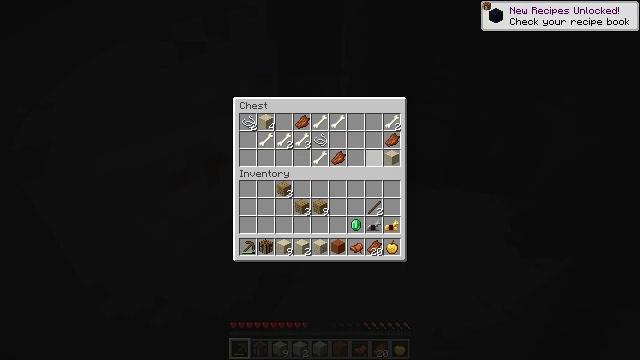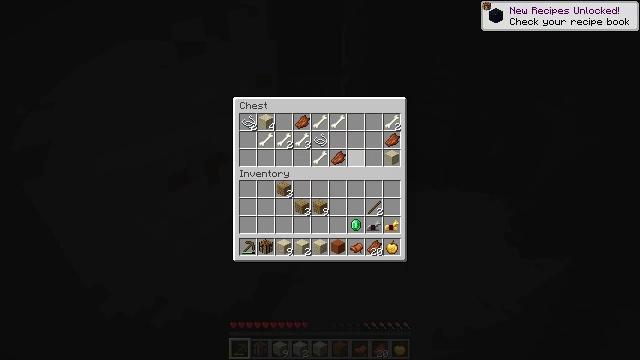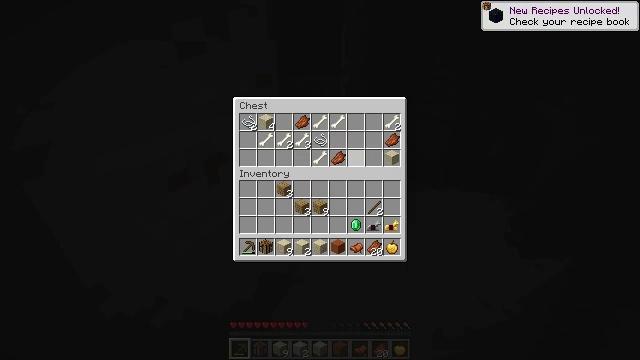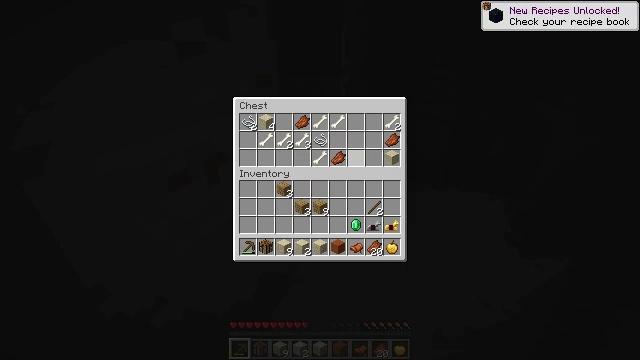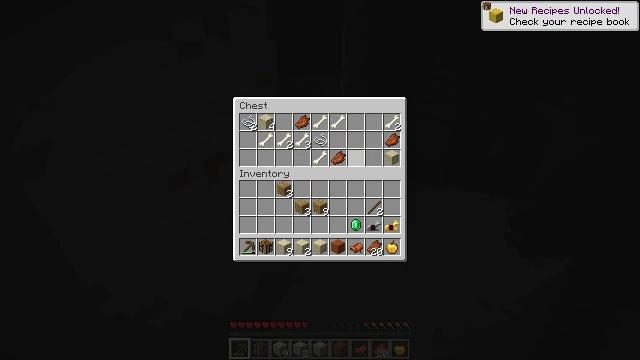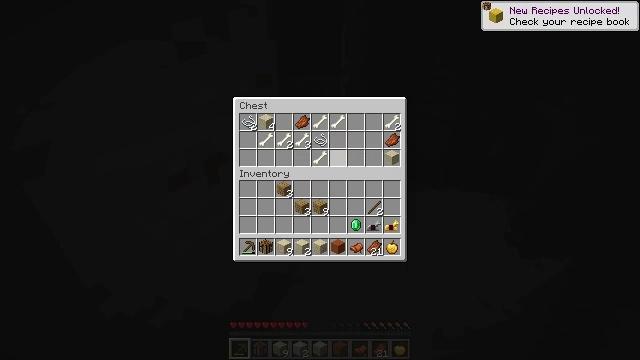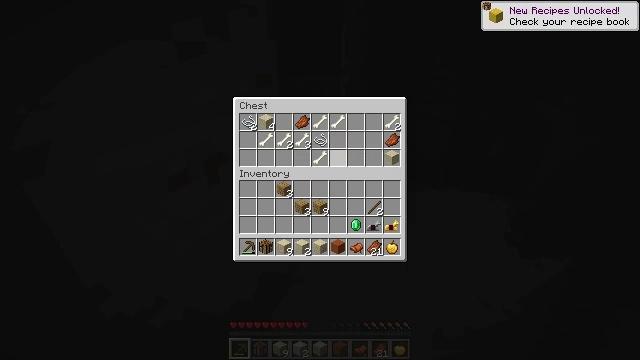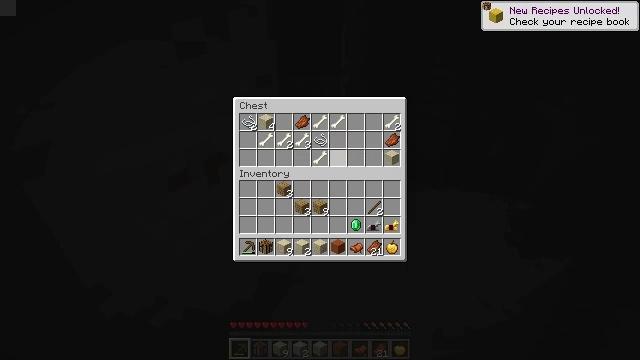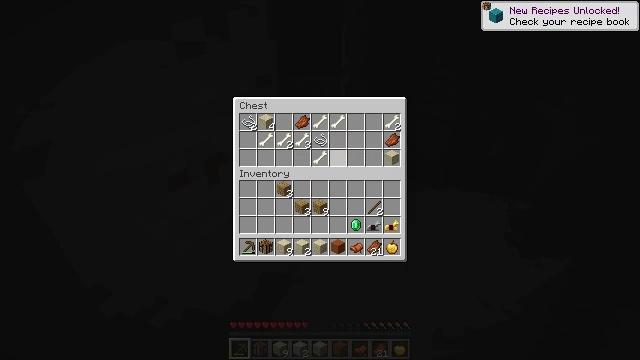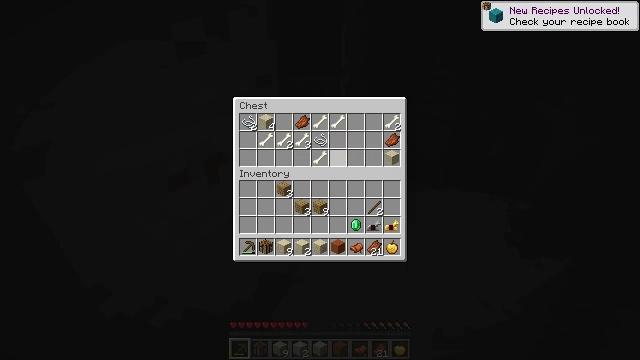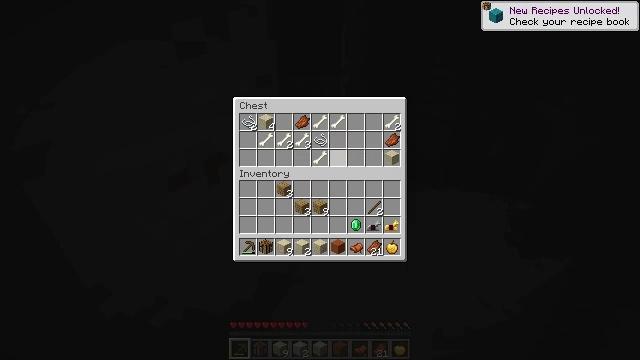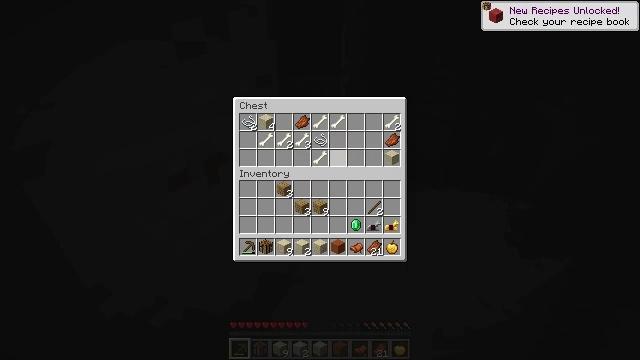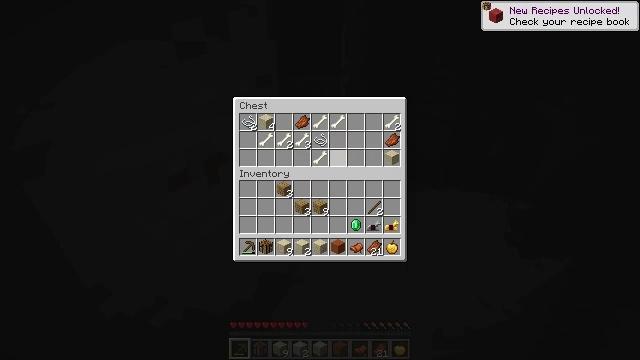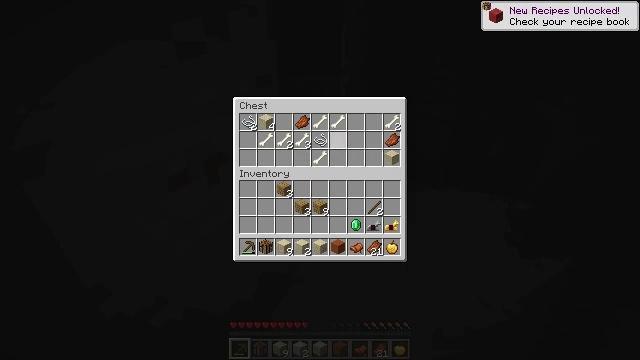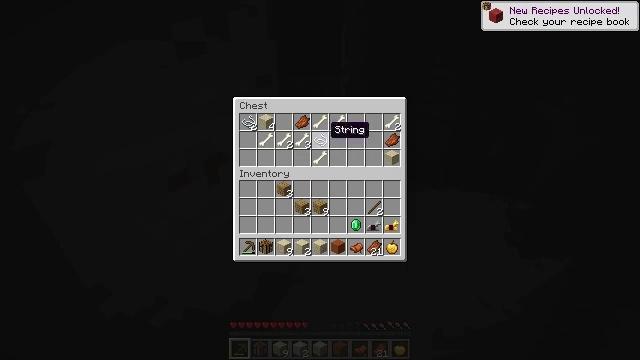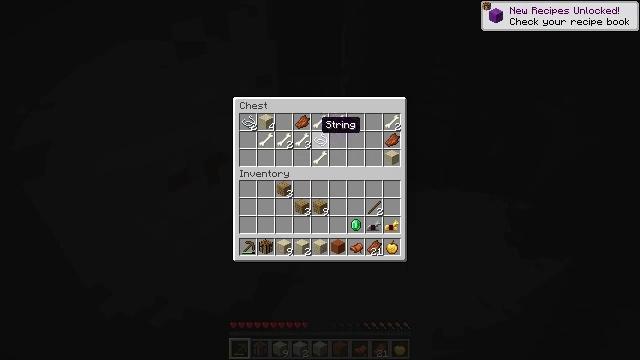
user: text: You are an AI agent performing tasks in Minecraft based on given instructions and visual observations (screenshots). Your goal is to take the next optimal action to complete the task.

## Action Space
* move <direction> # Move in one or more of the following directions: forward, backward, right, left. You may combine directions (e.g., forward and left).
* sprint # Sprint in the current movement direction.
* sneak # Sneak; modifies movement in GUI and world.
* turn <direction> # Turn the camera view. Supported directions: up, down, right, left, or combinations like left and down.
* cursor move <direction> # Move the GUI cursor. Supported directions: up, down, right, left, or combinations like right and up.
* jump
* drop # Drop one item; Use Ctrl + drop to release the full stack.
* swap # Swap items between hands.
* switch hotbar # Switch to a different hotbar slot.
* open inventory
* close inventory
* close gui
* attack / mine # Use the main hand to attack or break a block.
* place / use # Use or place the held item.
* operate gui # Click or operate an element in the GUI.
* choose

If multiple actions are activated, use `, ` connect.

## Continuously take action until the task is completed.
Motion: motion action
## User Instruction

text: Mine a chest to move it.
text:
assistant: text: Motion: sneak
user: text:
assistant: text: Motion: sneak, cursor move left
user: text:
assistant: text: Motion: sneak
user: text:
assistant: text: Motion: sneak
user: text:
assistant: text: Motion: sneak, operate gui
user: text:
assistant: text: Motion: sneak, operate gui
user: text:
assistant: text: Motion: sneak, operate gui
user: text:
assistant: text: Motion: sneak
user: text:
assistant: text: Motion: sneak
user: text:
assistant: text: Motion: sneak, operate gui
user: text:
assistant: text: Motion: sneak, operate gui
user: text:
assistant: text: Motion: sneak
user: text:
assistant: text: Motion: sneak
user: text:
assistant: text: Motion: sneak, cursor move up
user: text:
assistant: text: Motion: sneak, cursor move left and up
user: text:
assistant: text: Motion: sneak, cursor move left
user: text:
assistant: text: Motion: sneak
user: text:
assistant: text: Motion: sneak
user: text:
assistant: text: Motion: sneak
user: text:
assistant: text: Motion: sneak
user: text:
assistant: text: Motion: sneak, operate gui
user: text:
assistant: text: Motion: sneak, operate gui
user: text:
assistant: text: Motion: sneak, operate gui
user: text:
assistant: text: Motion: sneak, cursor move left
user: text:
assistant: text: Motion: sneak, cursor move left
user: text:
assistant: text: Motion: sneak, operate gui
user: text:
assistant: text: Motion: sneak, operate gui
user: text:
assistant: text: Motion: sneak, operate gui
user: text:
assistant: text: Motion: sneak, operate gui
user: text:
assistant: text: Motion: sneak, operate gui